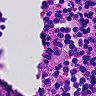
Metastatic tissue present: no